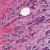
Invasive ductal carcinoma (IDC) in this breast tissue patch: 0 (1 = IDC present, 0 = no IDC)